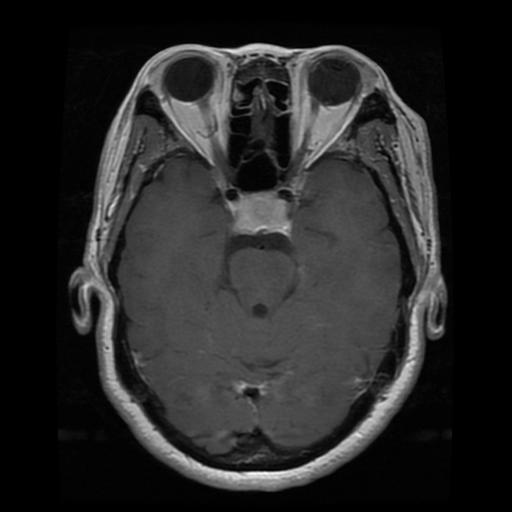
Label: pituitary